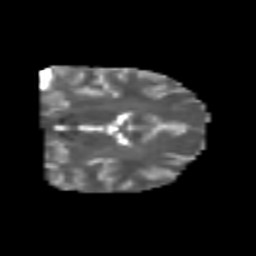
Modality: T2w
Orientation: coronal
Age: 25
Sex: male
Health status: healthy